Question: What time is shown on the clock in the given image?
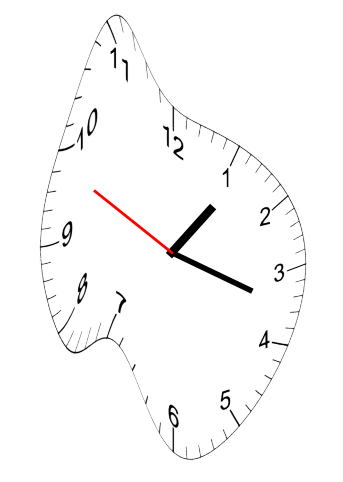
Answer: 01:17:49